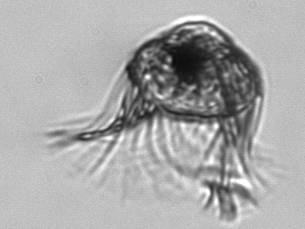
Label: Pelagostrobilidium